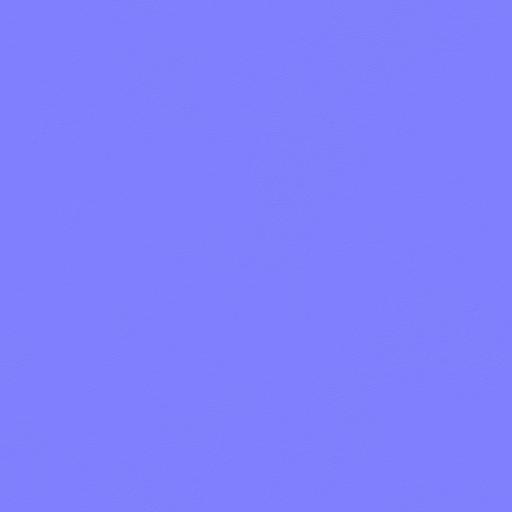
black covered metal paint painted powder steel